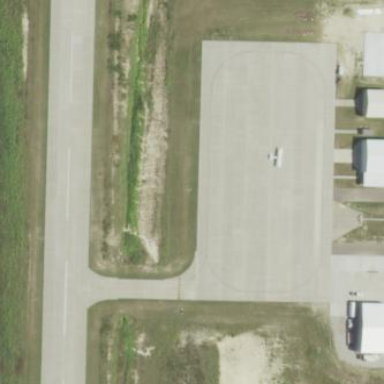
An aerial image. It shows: Apron at the airport with concrete surface.